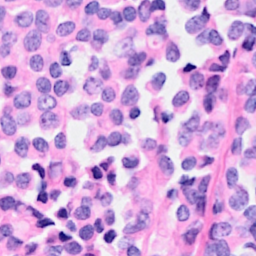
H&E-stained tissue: Breast